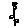
Label: flower